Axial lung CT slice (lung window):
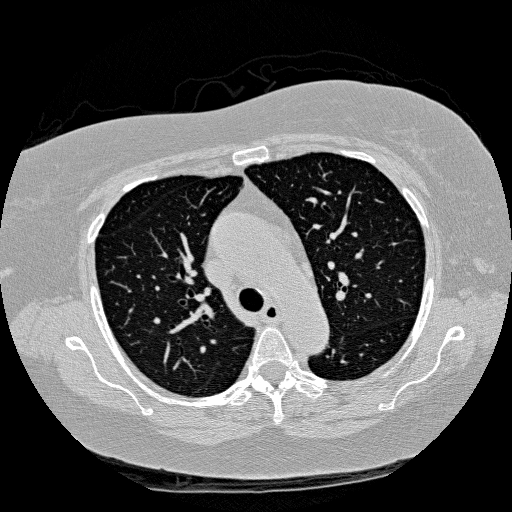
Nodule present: no